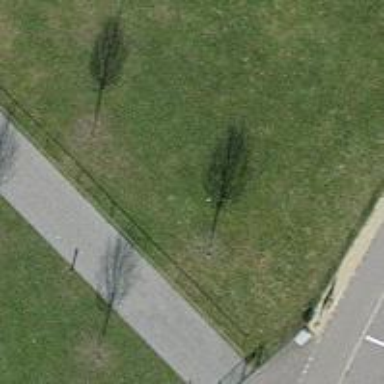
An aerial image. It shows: Urban tree with needle-leaved evergreen.